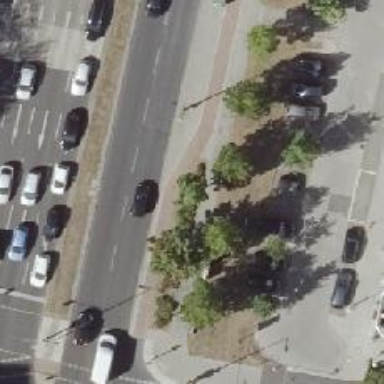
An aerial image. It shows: Avenue lined with broadleaved deciduous trees.